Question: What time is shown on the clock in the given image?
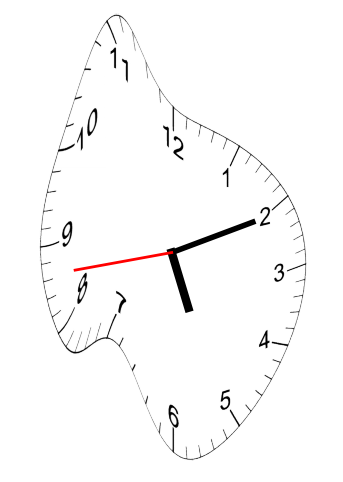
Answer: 05:10:43